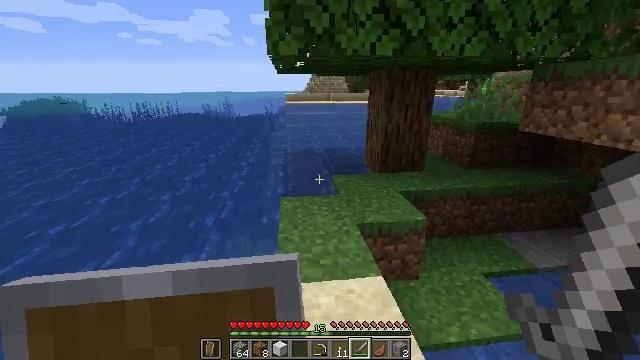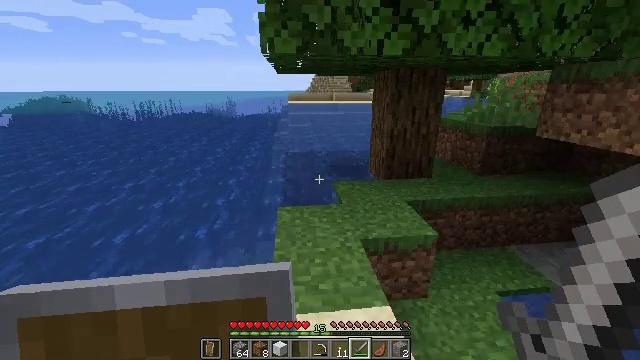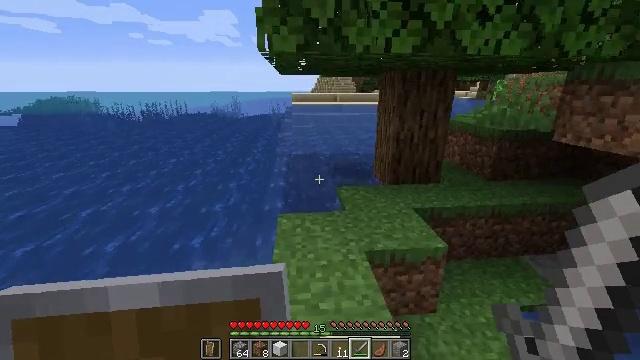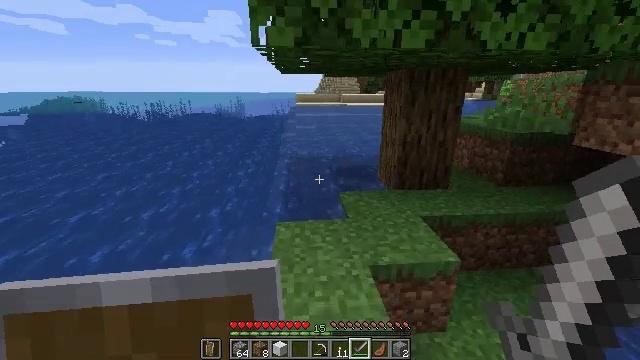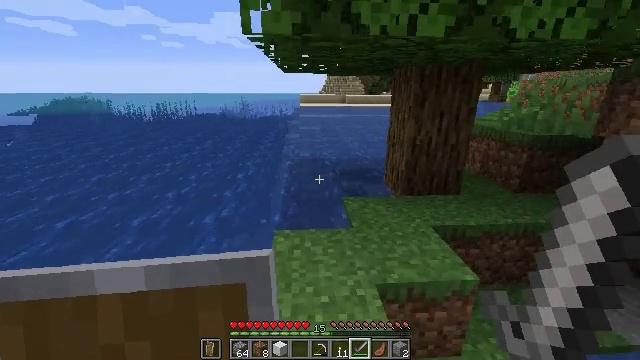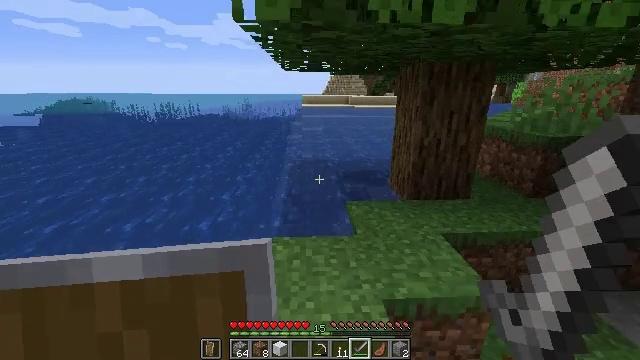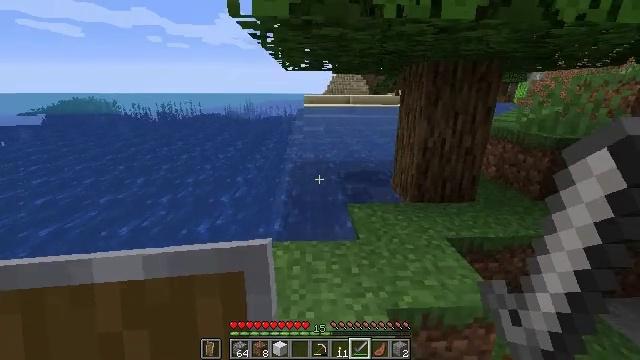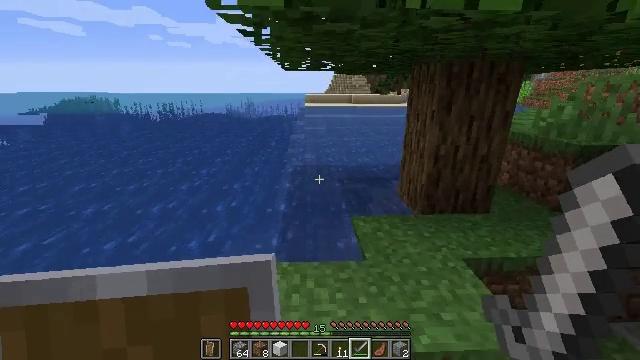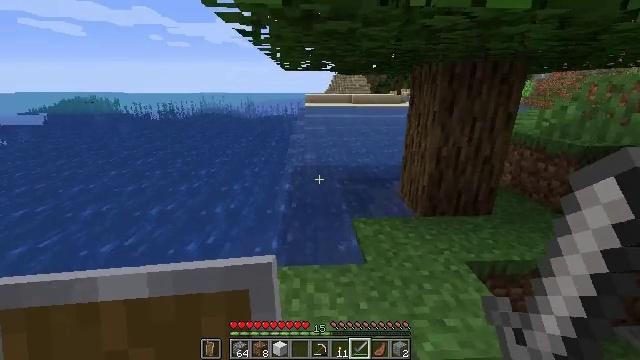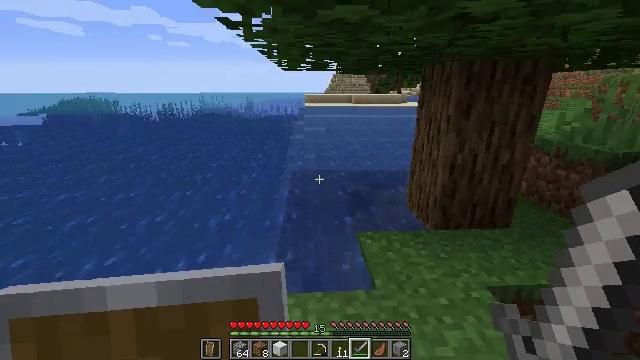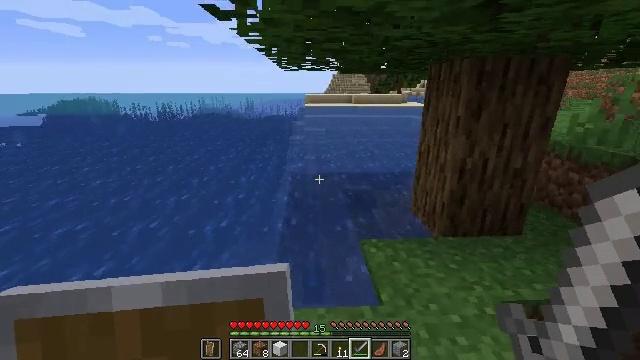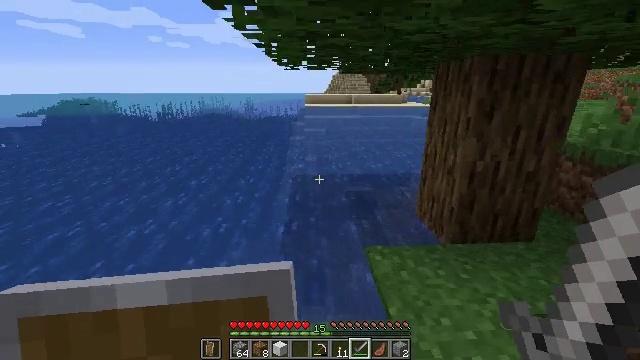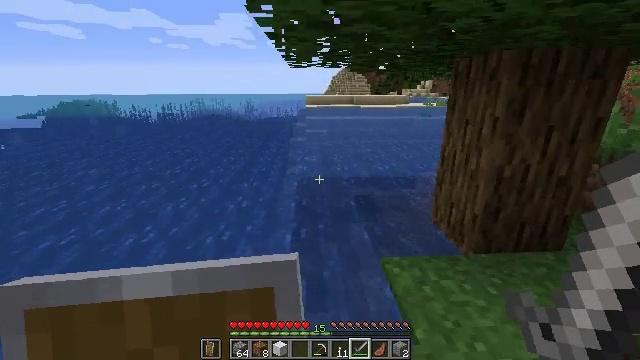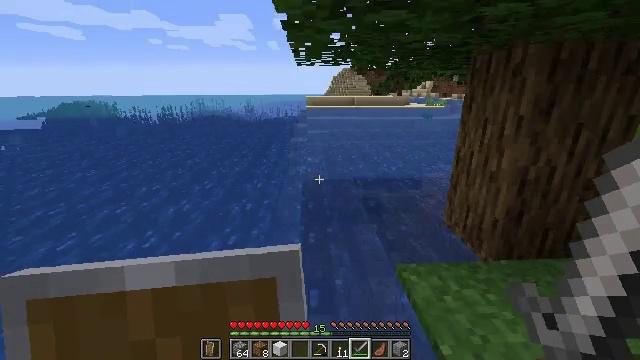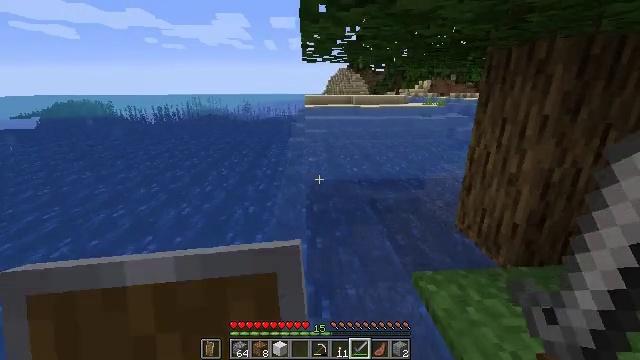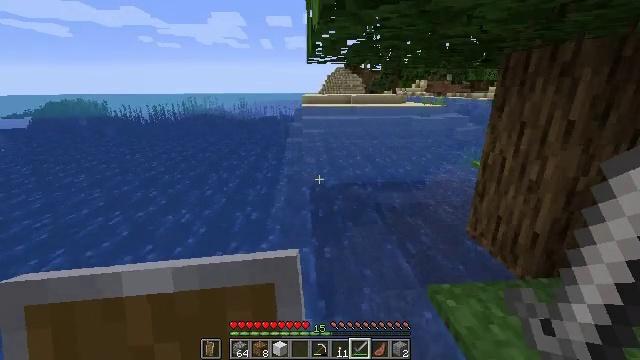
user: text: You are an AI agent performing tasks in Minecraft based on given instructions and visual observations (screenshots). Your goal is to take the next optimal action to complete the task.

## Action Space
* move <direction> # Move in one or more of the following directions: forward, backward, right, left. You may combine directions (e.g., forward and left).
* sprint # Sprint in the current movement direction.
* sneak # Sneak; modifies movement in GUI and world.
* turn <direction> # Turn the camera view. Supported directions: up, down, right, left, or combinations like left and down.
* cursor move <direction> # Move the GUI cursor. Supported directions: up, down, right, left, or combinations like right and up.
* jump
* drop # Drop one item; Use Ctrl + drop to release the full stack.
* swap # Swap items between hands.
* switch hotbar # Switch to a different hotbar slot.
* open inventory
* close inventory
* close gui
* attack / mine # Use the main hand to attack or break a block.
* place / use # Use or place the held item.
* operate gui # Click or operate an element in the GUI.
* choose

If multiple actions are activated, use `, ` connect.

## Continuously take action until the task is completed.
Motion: motion action
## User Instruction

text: Combat the tropical fish.
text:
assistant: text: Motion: move forward
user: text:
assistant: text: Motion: move forward
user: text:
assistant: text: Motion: move forward
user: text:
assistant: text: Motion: move forward
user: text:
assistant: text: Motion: move forward
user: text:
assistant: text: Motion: move forward
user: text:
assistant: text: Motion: move forward
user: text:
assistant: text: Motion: move forward
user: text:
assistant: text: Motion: move forward
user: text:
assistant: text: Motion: move forward
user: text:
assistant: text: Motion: move forward and move left
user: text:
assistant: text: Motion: move forward and move left
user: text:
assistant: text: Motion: move forward and move left
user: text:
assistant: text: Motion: move forward and move left
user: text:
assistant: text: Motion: move forward and move left
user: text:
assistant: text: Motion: move forward and move left
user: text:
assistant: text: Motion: move forward and move left
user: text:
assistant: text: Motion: move forward and move left
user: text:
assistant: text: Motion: move forward and move left
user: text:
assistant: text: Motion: move forward and move left
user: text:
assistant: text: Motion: move forward and move left
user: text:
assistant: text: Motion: move forward and move left
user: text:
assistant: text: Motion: move forward and move left
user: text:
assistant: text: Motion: move forward and move left
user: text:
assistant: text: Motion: move forward and move left
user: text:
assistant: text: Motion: move forward and move left
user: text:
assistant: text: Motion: move forward and move left
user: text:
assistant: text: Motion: move forward and move left
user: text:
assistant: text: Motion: move forward and move left
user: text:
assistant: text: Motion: move forward and move left